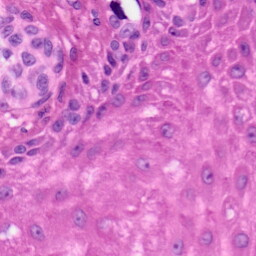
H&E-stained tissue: Skin